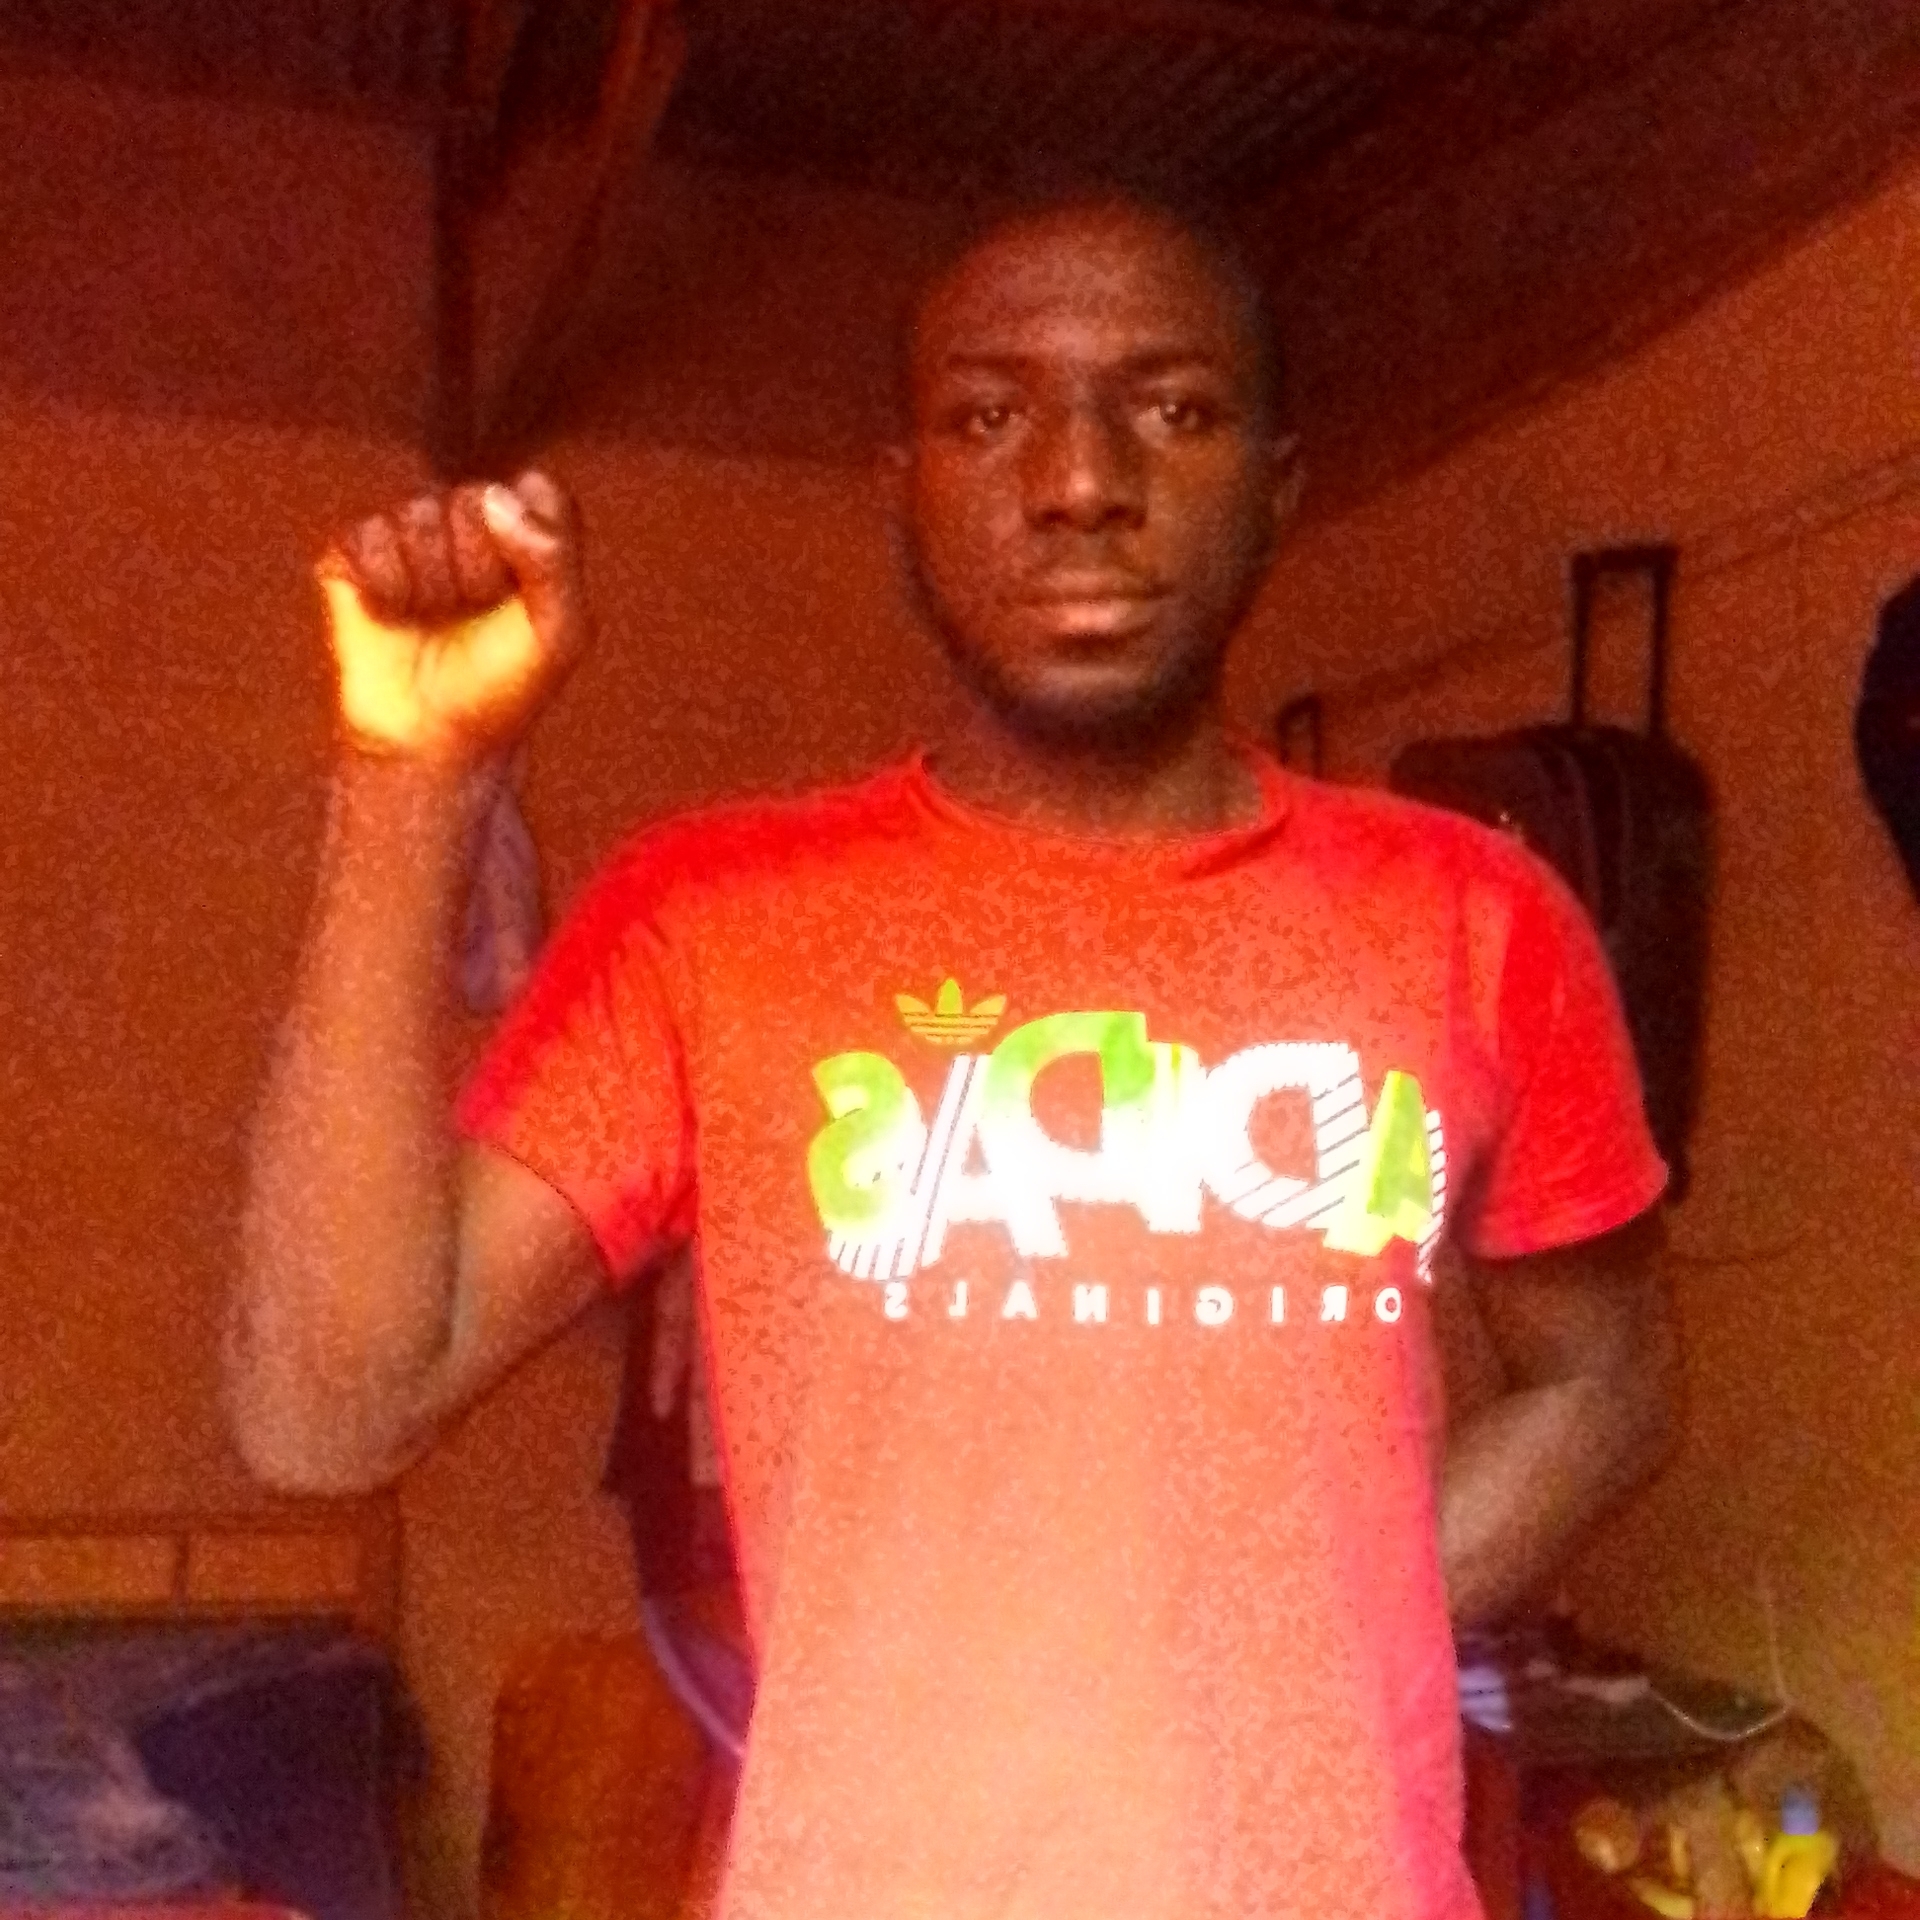
Label: noise